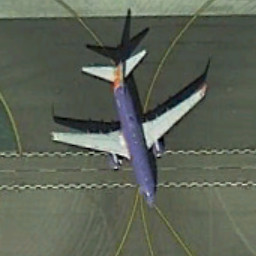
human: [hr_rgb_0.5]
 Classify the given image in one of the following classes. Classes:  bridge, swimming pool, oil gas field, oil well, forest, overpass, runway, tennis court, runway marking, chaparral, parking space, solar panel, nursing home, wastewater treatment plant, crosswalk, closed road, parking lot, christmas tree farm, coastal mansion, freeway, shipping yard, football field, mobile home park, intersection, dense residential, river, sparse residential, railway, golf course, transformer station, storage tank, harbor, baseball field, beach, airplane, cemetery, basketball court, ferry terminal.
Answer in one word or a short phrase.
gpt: airplane